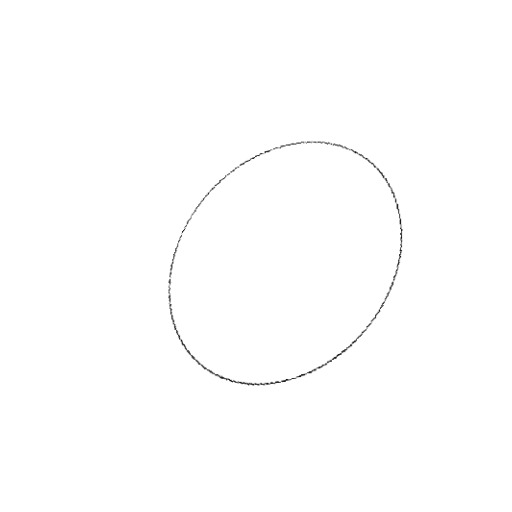
Crossing number: 0